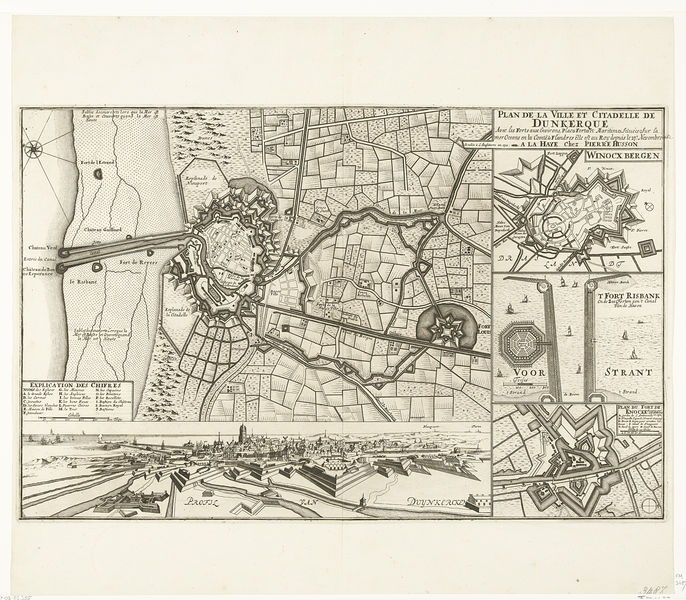
Titel: Plattegrond van Duinkerke
Standort: Amsterdam
Institution: Rijksmuseum
Schlagwörter: black, france, gray, grey, old, all, ocean, sea, water, lane, street, tower, river, dwelling, road, drawing, french, beach, bridge, town, city, fort, plan, walls, architect, buildings, elevation, scale, detail, map, citadel, rose, fields, tan, page, text, compass, key, moat, canal, settlement, fortification, blueprint, roads, legend, layout, farms, label, rivers, plat, location, forts, labels, inset, explication, ville, cartography, dunkirk, compase, citadelle, divisions, multipics, setail